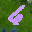
Label: 6